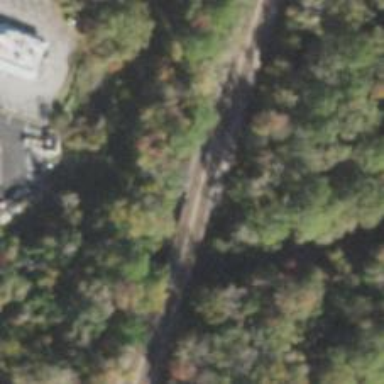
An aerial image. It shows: Railway track.